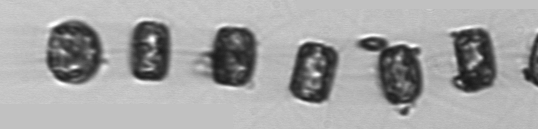
Label: Thalassiosira